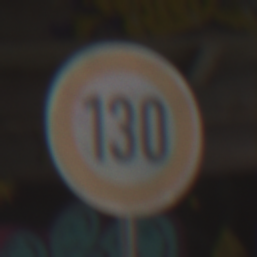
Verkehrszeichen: Geschwindigkeit130
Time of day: Midday
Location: Roofed (Special)
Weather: Overcast
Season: NotSpecified
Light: Natural